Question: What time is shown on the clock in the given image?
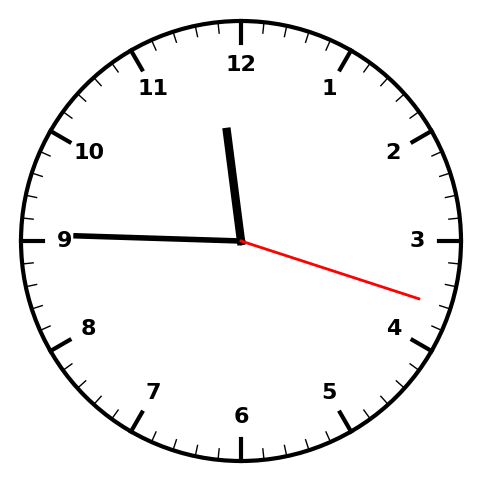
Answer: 11:45:18